Question: I am trying to upload the application on AppStore but due to invalid code signing entitlements I cant upload the application and after alot of search and solutions I am posting this issue here. For more details I have attached a screen shot herewith in which issue is precisely described.
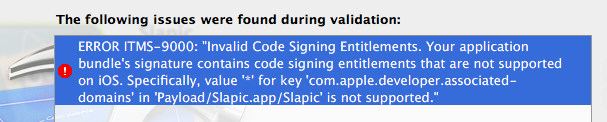
Answer: It looks like you have the web browser to app handoff entitlement in your app, but it needs to be an explicit domain, not *. <URL>
Open your Capabilities tab for your project, in Xcode and look for this: com.apple.developer.associated-domains
If you don't want to use Handoff, you can likely disable that or removed it.
I've added two screenshots. One is the Capabilities tab of your target, make sure Associated Domains is turned off. The second is the Entitlements file, find your MyProject.Entitlements file in the project and delete the key for associated-domains.
Added a screenshot of the developer account App ID.